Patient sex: M
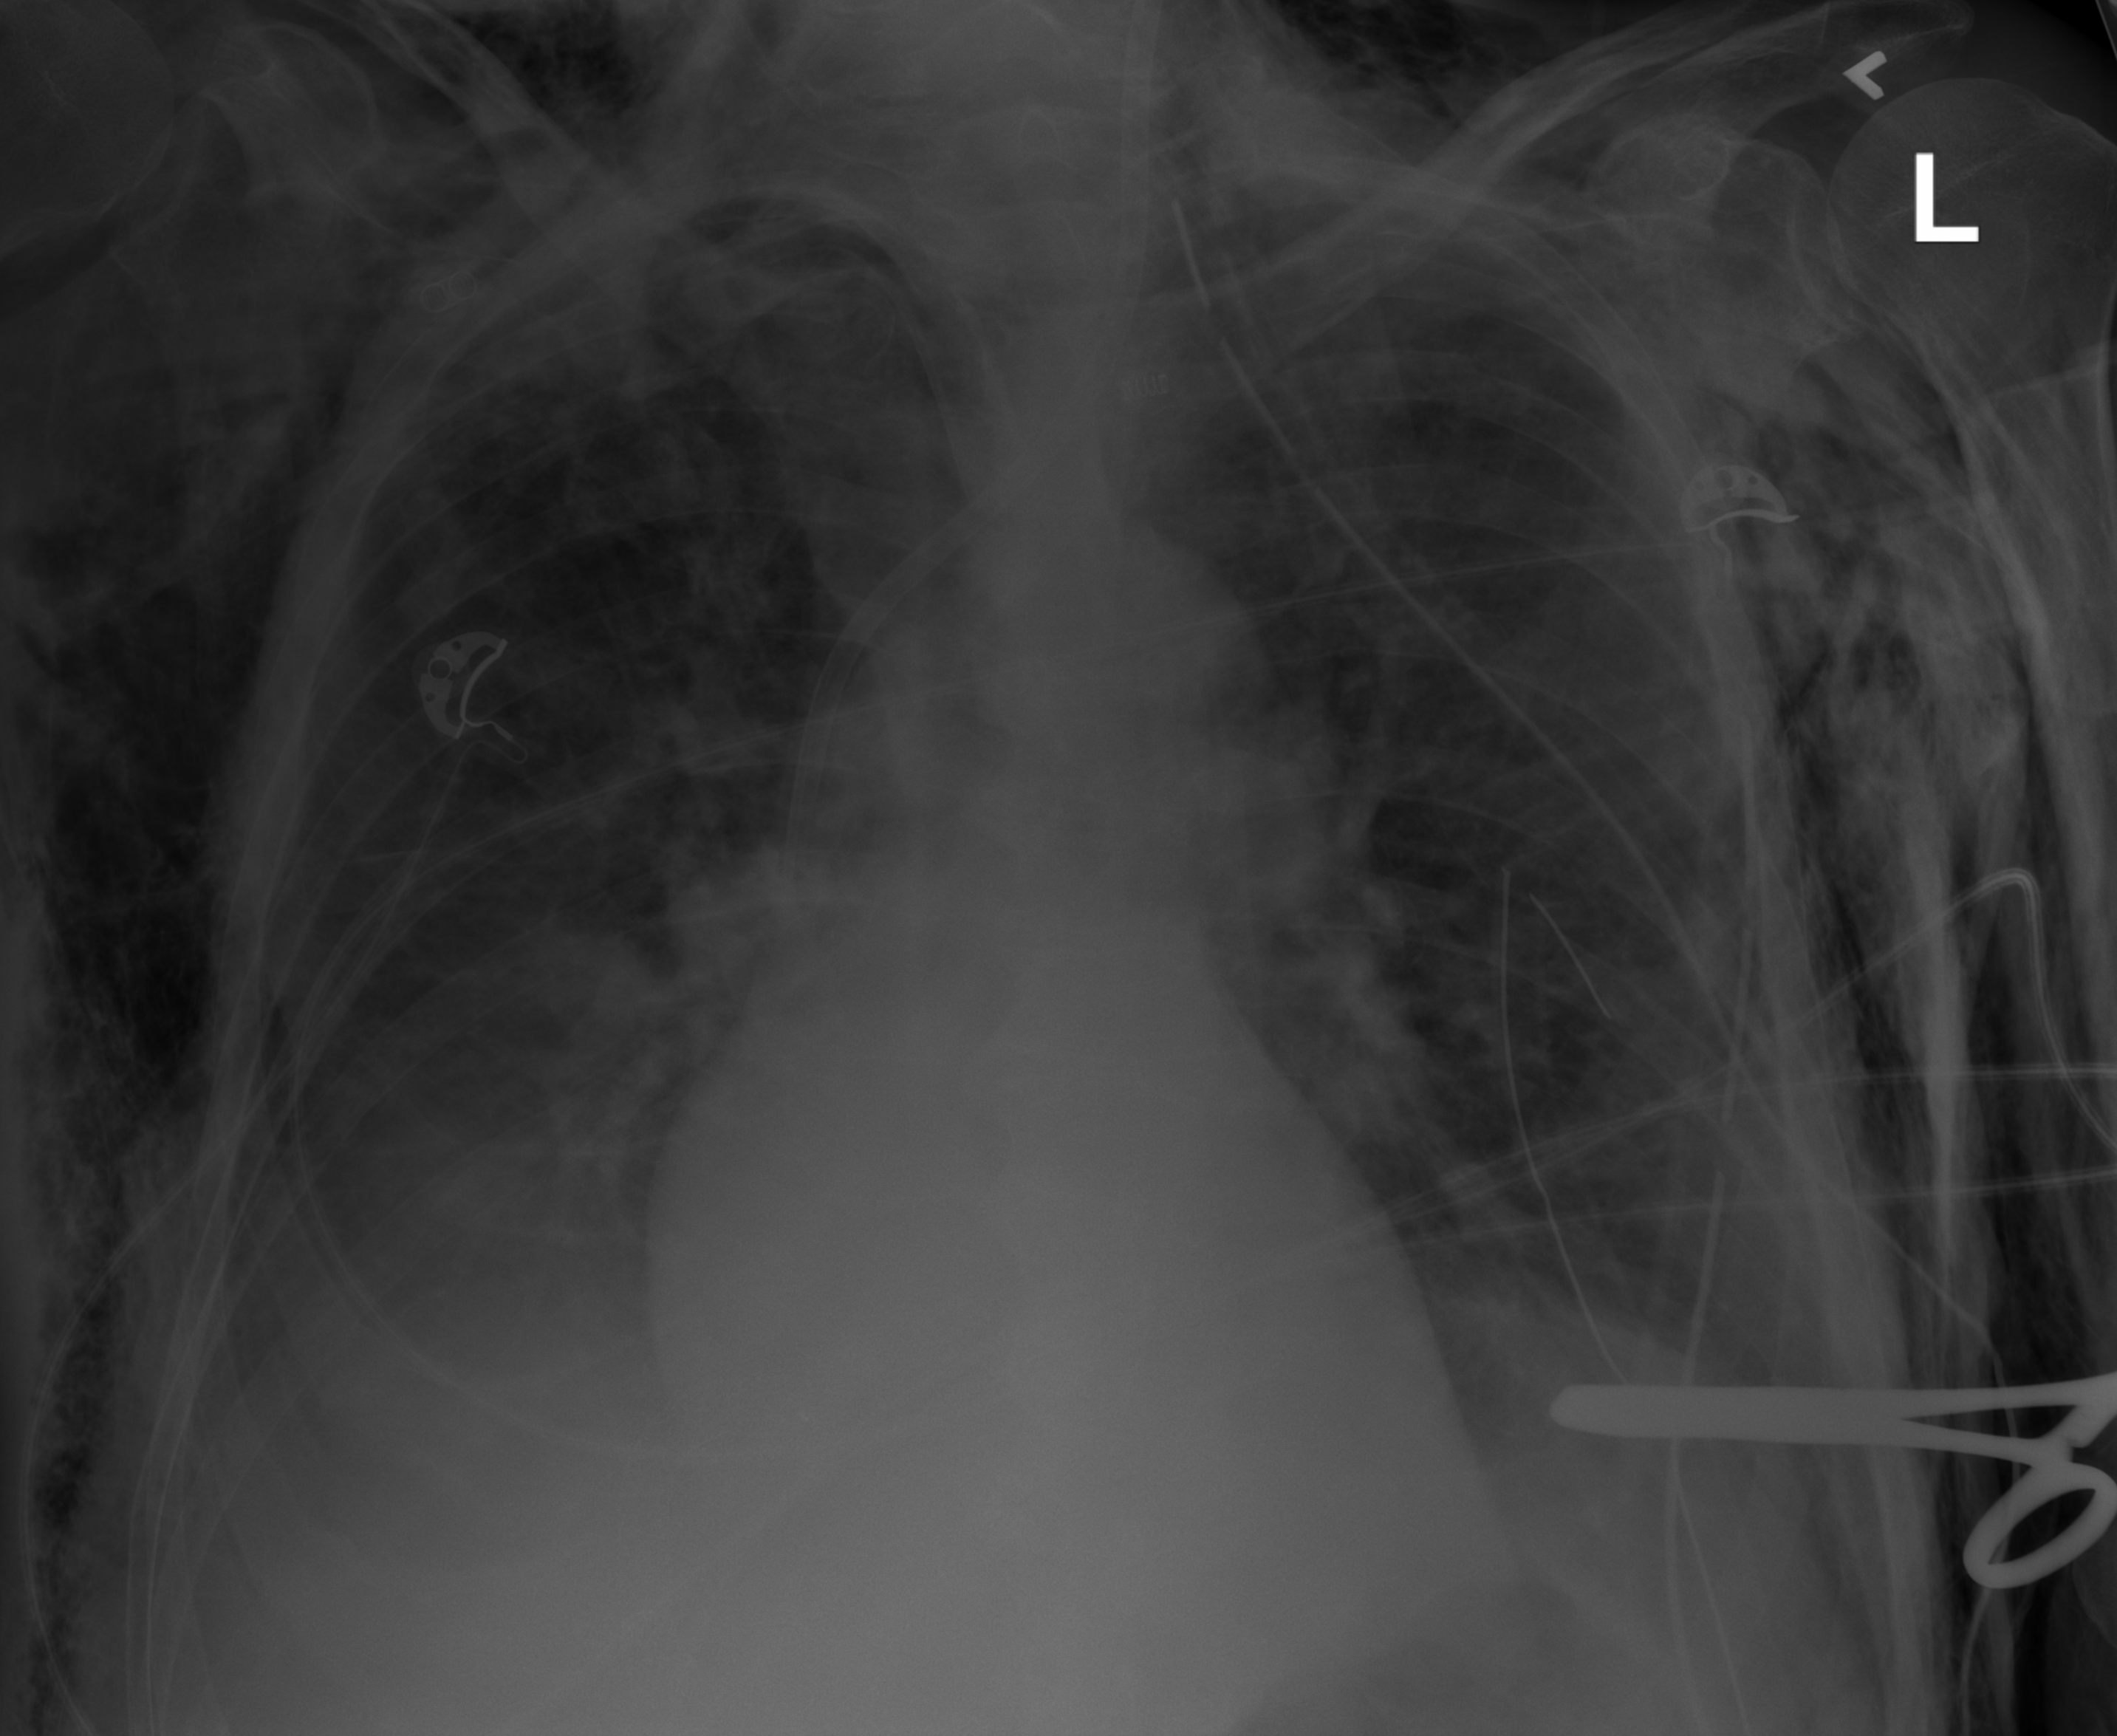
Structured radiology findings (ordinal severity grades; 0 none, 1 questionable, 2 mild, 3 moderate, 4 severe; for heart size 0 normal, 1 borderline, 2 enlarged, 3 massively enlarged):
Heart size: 0
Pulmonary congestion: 2
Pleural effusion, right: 3
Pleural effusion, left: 1
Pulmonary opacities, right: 2
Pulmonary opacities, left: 2
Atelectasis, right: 2
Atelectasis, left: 2